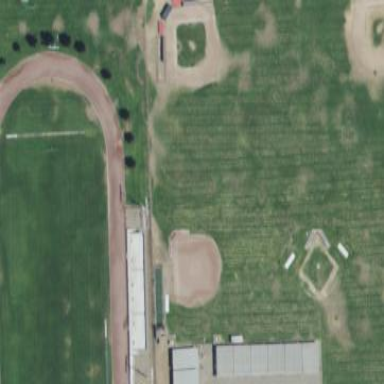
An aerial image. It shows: Baseball pitch for leisure and sports activities.